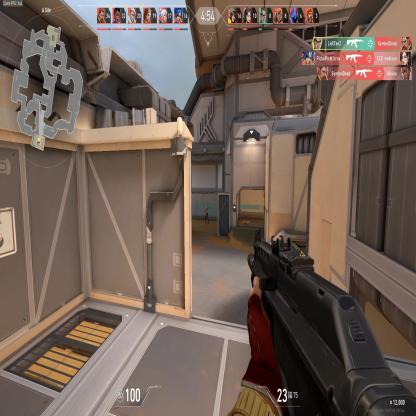
Label: enemy